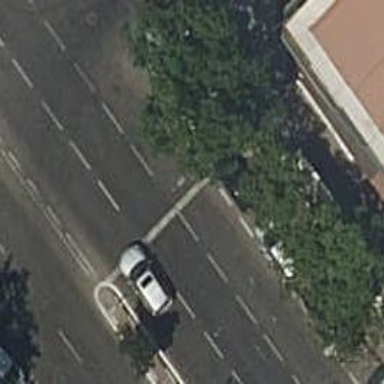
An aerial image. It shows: Road with traffic signals.